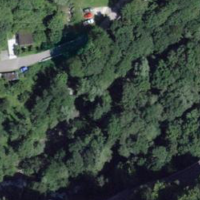
EUNIS habitat code: 41
Species observed at this site:
Petasites hybridus